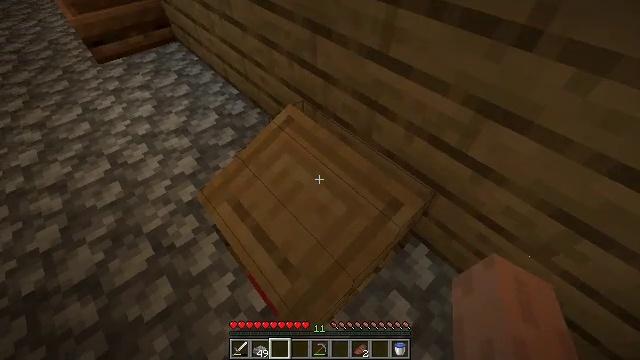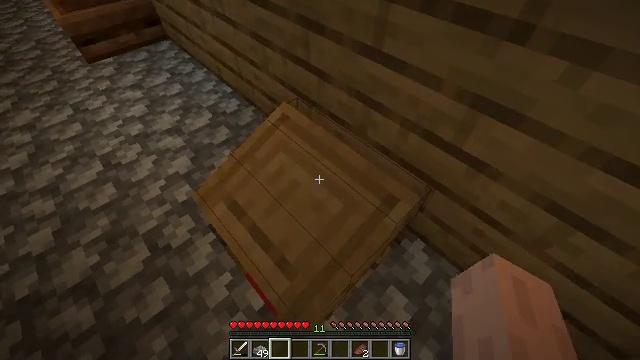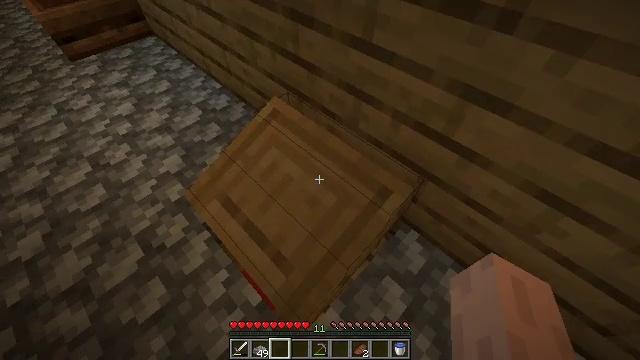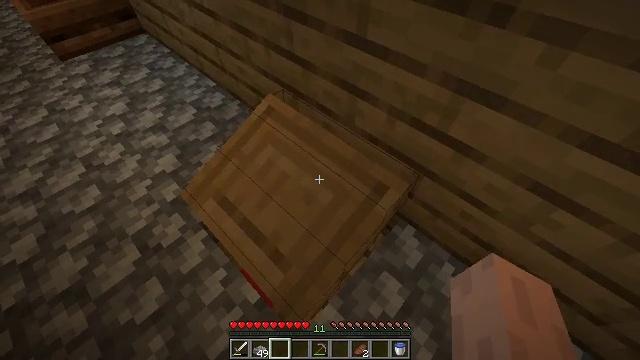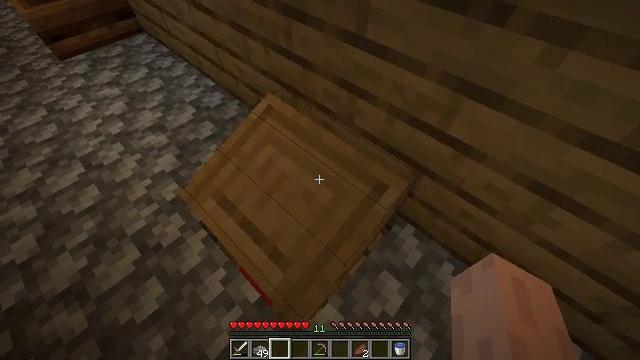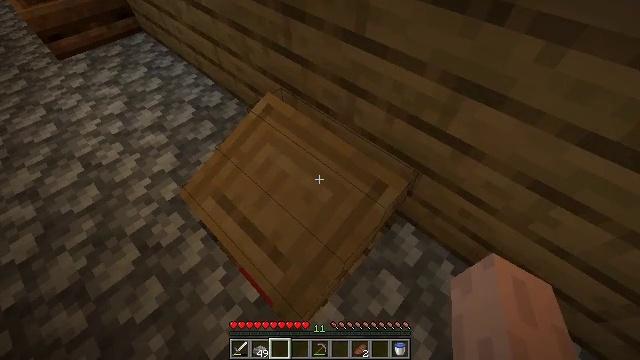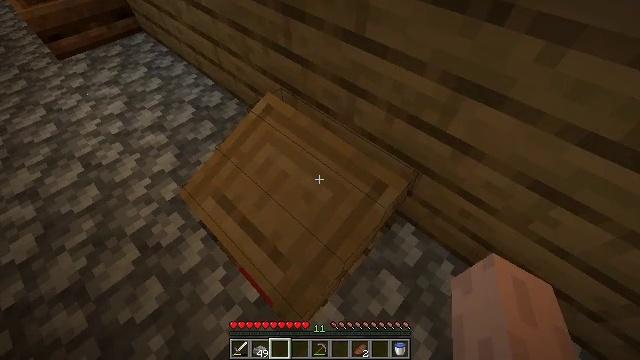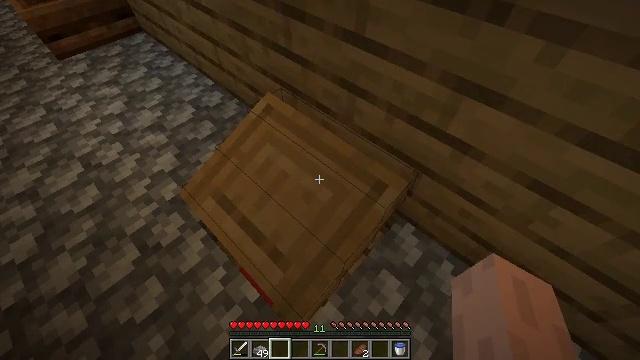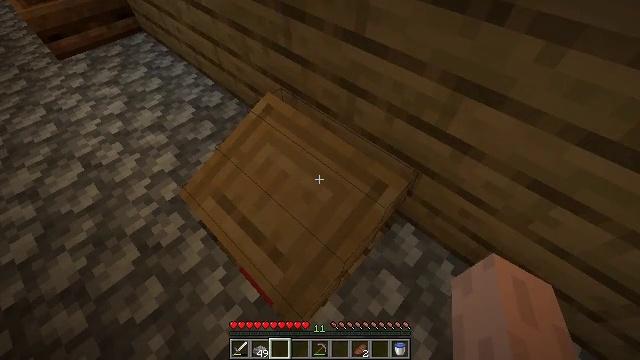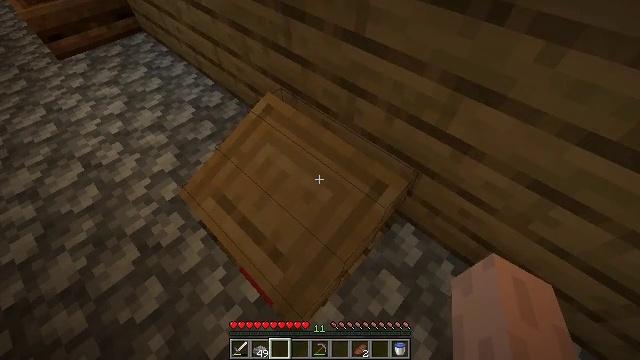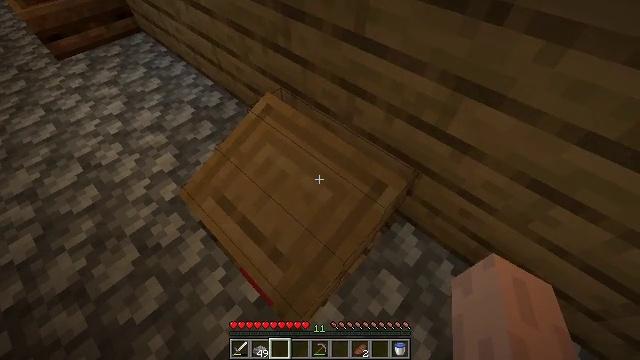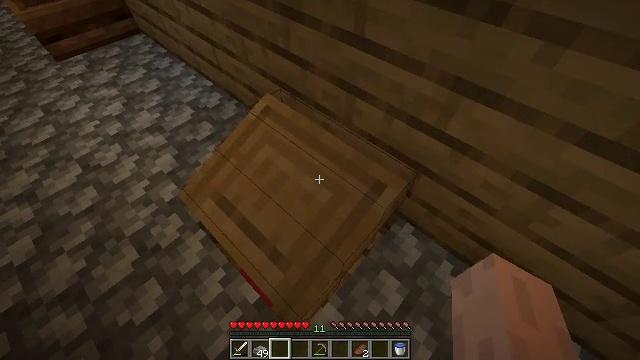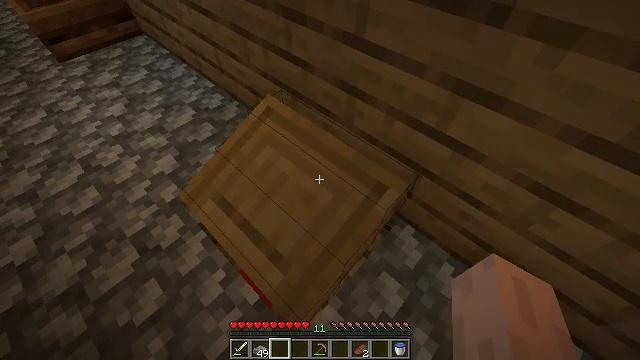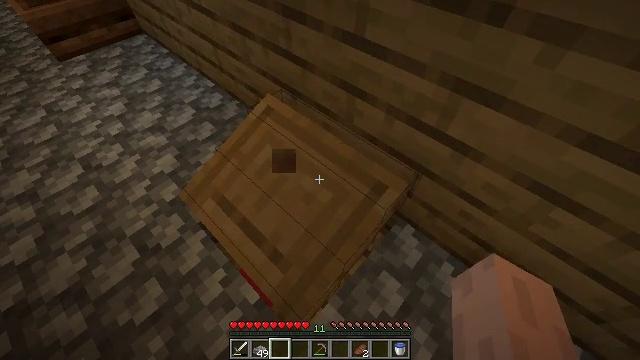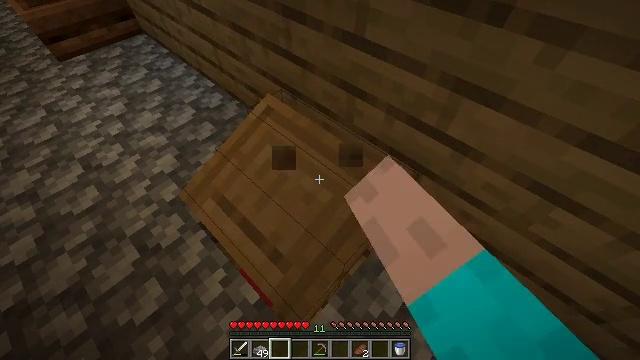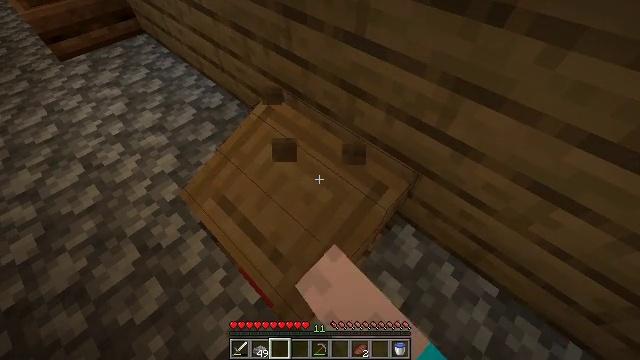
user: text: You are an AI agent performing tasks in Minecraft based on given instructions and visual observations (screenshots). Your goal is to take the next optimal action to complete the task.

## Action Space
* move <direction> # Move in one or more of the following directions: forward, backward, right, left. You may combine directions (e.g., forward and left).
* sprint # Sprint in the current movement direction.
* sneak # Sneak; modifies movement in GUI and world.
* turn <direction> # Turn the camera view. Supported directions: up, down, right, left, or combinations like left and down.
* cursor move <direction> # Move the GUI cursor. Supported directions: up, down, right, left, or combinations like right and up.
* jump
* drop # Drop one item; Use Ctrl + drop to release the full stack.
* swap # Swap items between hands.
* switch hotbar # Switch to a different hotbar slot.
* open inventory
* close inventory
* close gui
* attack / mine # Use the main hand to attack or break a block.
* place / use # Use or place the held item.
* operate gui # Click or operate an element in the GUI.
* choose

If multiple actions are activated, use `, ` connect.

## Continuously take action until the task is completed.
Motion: motion action
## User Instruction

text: Collect the lectern by destroying it.
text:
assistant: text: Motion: turn right
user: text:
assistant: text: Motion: turn right and down
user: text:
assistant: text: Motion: turn right
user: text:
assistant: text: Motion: no_op
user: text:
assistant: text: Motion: no_op
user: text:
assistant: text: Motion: no_op
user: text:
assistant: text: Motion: no_op
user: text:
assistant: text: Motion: no_op
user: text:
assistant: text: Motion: no_op
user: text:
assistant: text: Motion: no_op
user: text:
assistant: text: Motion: no_op
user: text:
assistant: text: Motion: no_op
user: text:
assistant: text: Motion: attack / mine
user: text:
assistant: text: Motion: attack / mine
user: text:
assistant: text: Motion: attack / mine
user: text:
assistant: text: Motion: attack / mine
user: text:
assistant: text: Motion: attack / mine
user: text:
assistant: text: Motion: attack / mine
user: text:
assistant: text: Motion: attack / mine
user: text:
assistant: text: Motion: attack / mine
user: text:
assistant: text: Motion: attack / mine
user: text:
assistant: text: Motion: attack / mine
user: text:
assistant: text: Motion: attack / mine
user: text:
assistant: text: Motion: attack / mine
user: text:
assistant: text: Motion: attack / mine
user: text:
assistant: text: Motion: attack / mine
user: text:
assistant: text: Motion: attack / mine
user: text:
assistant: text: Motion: attack / mine
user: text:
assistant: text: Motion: attack / mine
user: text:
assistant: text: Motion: attack / mine